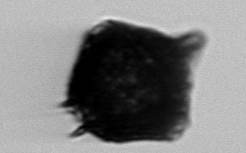
Label: Gonyaulax